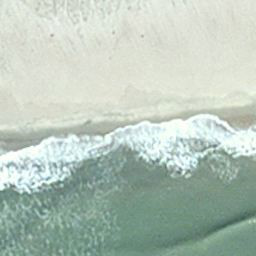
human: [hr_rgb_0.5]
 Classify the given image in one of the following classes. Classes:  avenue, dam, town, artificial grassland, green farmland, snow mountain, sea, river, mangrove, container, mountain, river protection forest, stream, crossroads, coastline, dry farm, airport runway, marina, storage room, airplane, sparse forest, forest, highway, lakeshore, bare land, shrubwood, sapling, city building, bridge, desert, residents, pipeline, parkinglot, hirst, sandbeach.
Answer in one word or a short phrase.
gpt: coastline